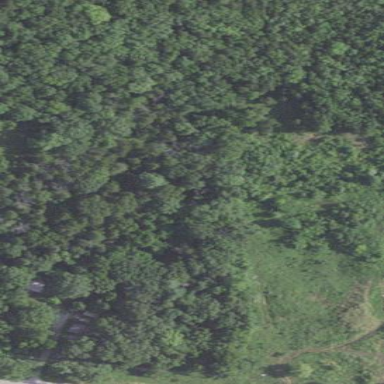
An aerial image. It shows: Evergreen needle-leaved woodland.